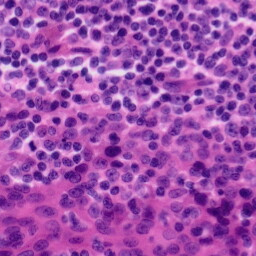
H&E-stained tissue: Tonsil